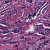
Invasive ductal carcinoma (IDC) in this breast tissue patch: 1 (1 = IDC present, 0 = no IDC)